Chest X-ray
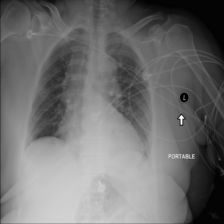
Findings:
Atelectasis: negative
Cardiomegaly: negative
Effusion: negative
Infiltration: negative
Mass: negative
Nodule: negative
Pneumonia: negative
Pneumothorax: negative
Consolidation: negative
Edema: negative
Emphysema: negative
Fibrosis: negative
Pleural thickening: negative
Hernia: negative